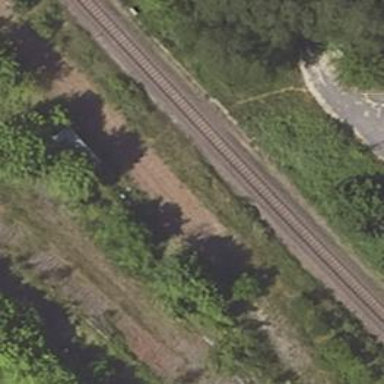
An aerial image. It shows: Disused railway.